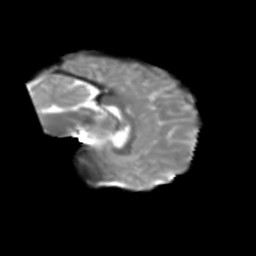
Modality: T2w
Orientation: sagittal
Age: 22
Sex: female
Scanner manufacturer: siemens
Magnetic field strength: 3 T
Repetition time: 1.8 s
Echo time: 0.07 s